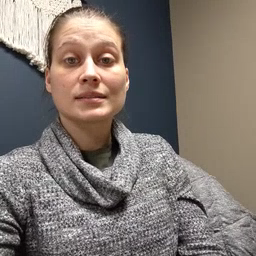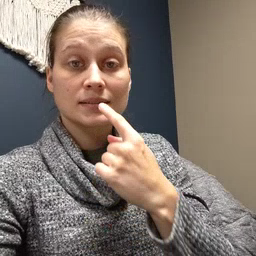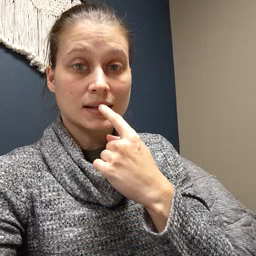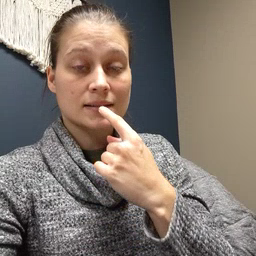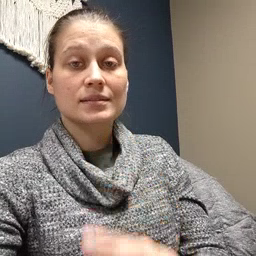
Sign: tongue